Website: macys
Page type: billing-address
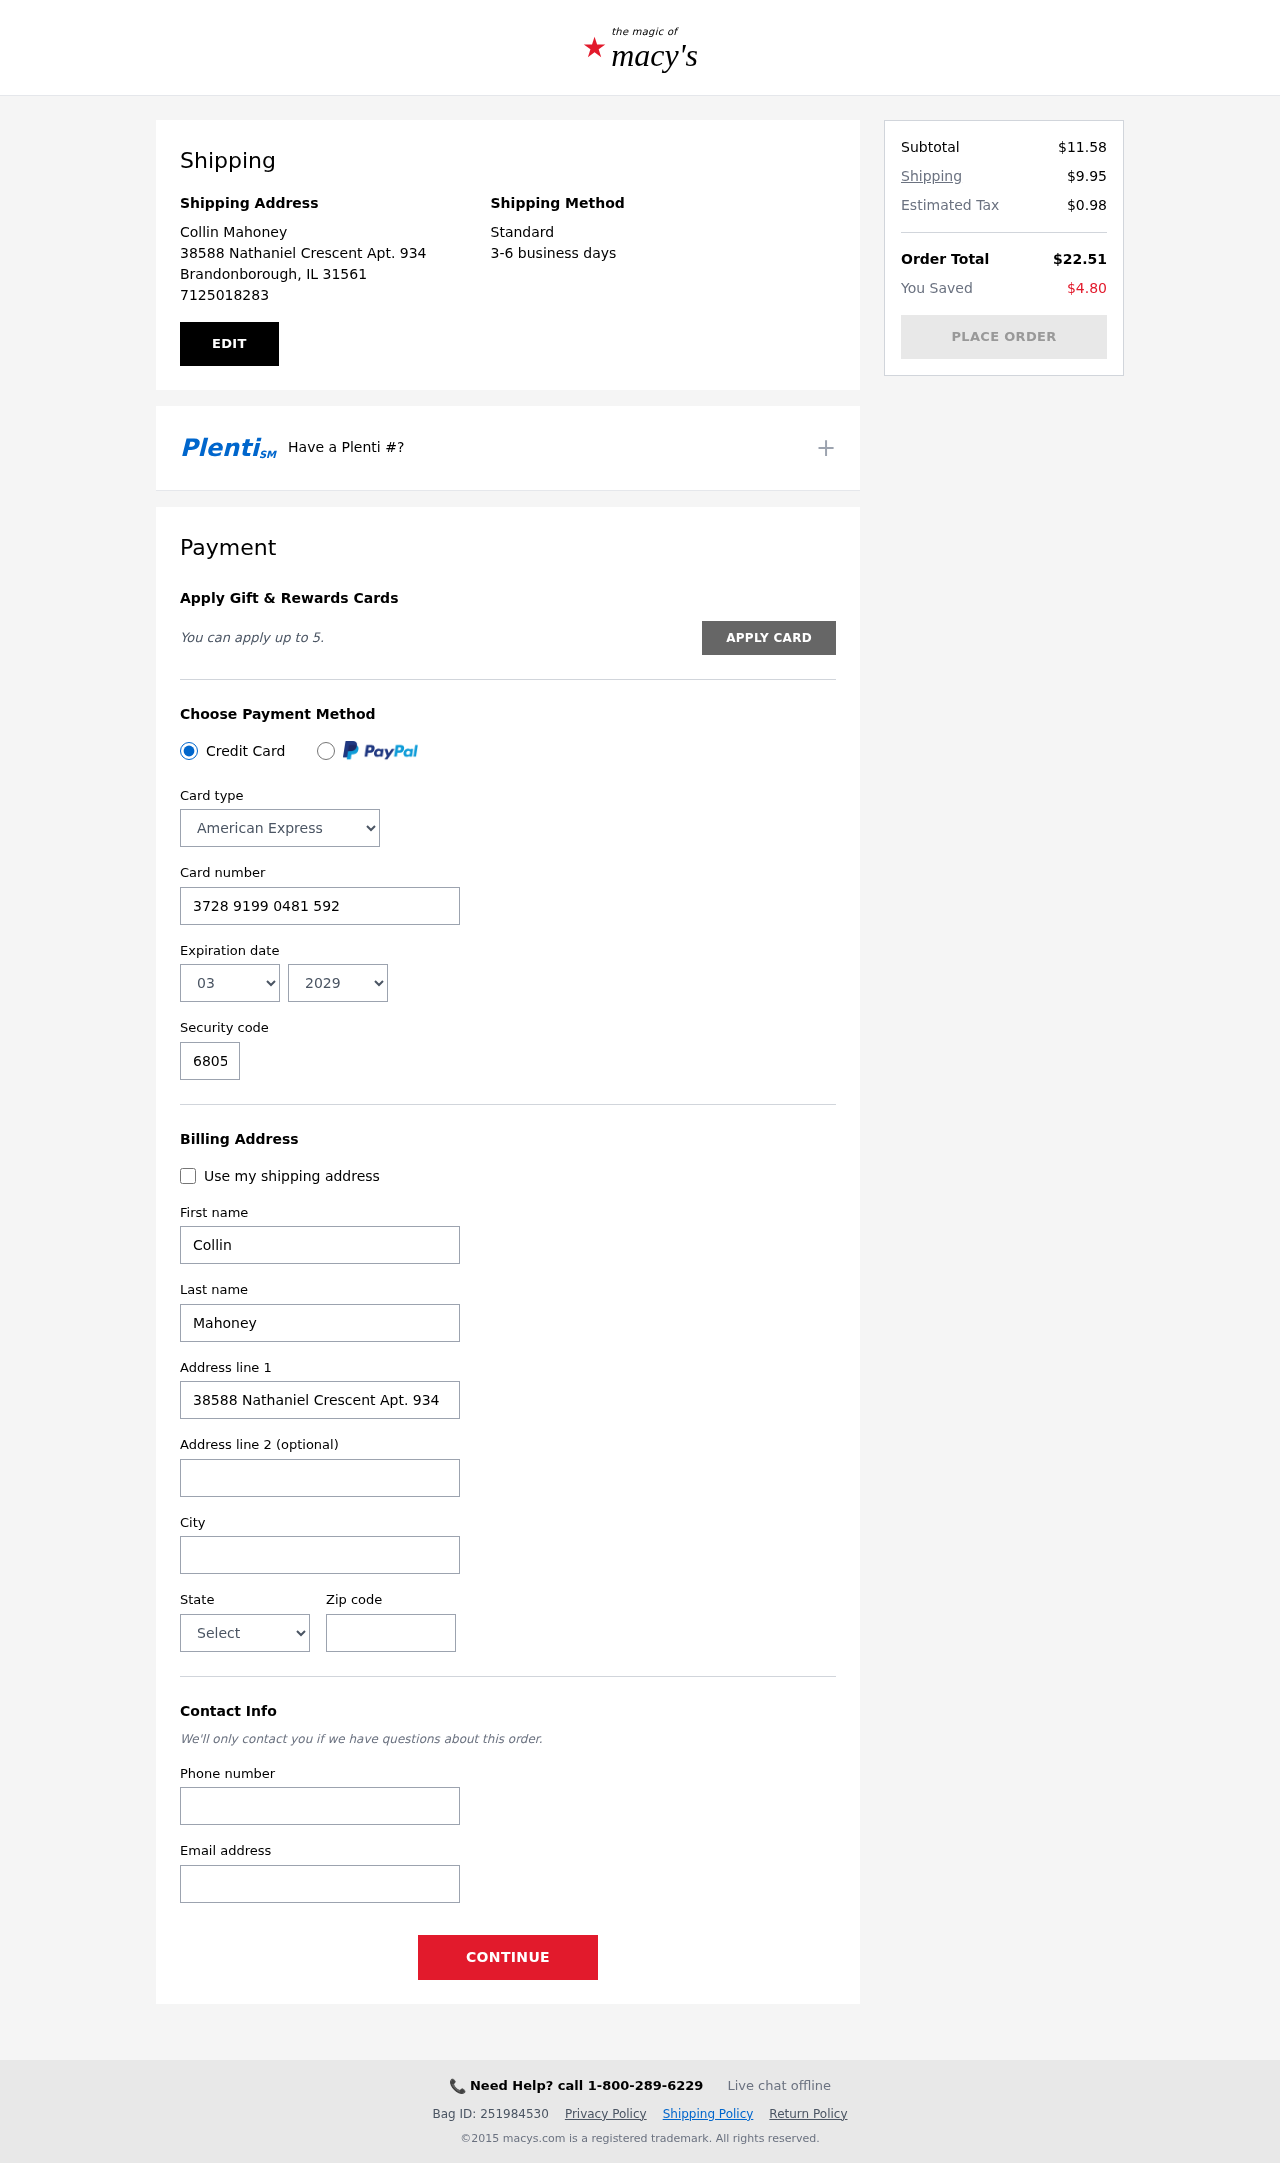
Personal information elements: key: PII_CARD_CVV
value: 6805
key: PII_CARD_EXPIRY_MONTH
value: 03
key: PII_CARD_EXPIRY_YEAR
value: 29
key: PII_CARD_NUMBER
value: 3728 9199 0481 592
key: PII_CARD_TYPE
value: American Express
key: PII_CITY
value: Brandonborough
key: PII_CITY_STATE_ZIP
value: Brandonborough, IL 31561
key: PII_EMAIL
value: collin_mahoney@hotmail.com
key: PII_FIRSTNAME
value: Collin
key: PII_FULLNAME
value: Collin Mahoney
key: PII_LASTNAME
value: Mahoney
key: PII_PHONE
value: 7125018283
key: PII_POSTCODE
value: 31561
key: PII_STATE
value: Illinois
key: PII_STREET
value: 38588 Nathaniel Crescent Apt. 934
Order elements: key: ORDER_SUBTOTAL
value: $11.58
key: ORDER_SHIPPING_COST
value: $9.95
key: ORDER_TAX
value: $0.98
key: ORDER_TOTAL
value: $22.51
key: ORDER_SAVINGS
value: $4.80